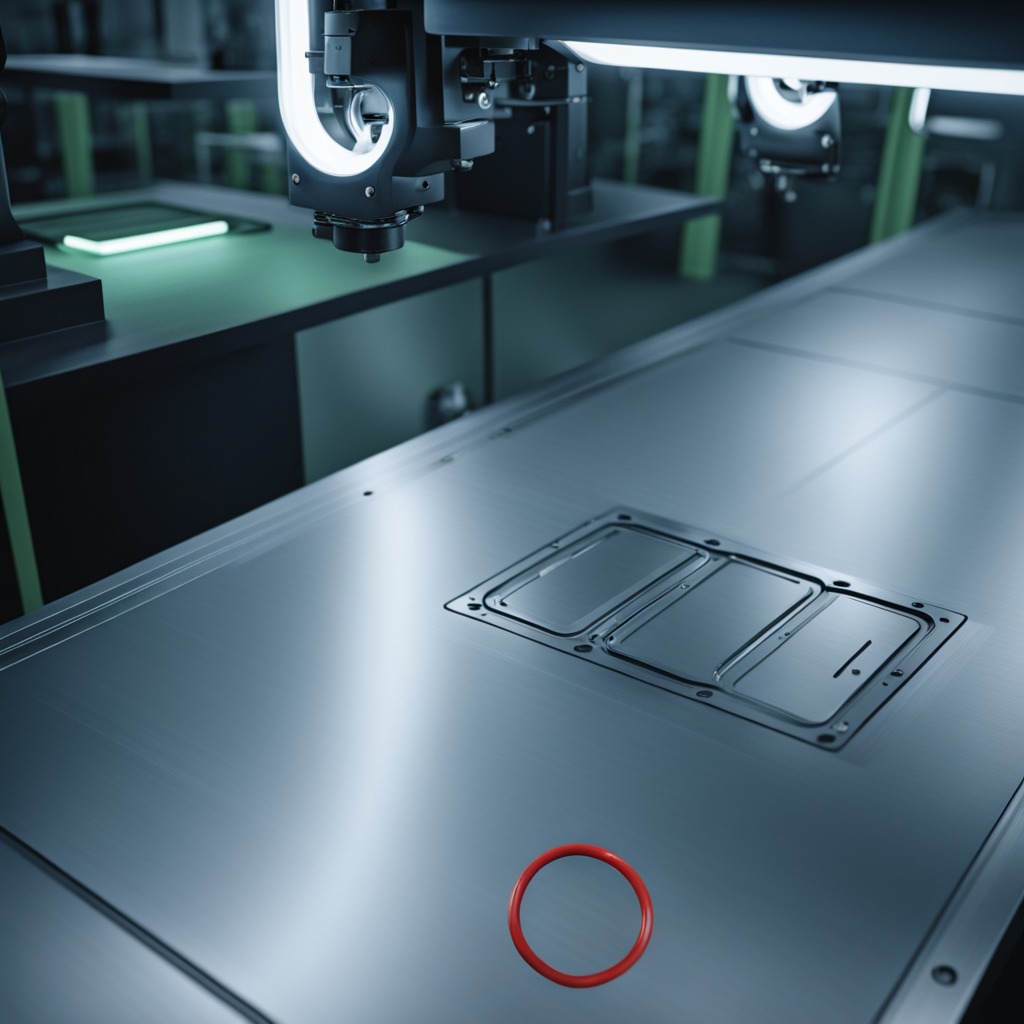
A rubber O-ring lies on a metal table in a machine shop under fluorescent lights.